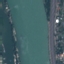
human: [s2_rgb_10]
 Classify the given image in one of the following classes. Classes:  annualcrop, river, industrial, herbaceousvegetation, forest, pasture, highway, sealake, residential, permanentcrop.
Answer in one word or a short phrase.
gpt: River